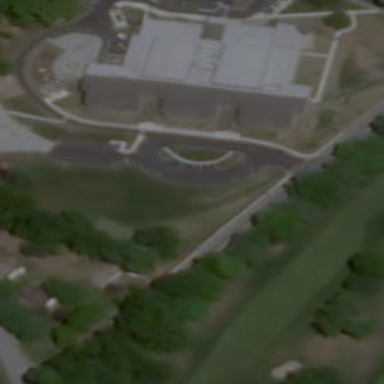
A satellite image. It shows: School.